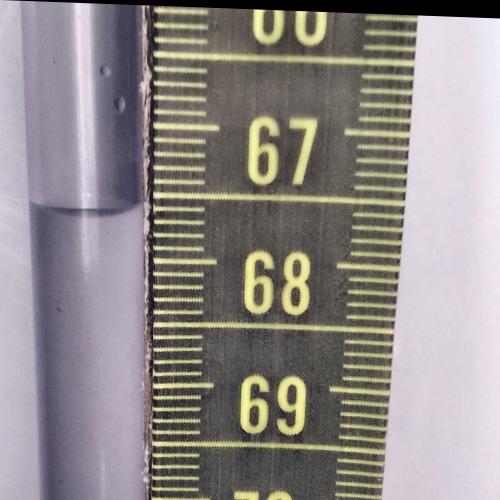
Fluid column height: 67.6 cm